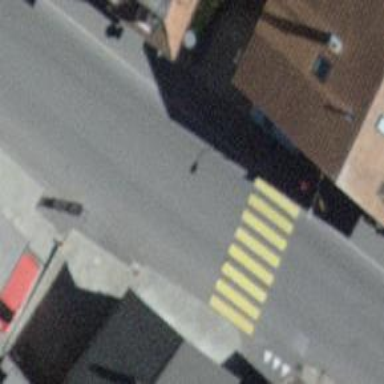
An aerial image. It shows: Zebra crossing on the road.